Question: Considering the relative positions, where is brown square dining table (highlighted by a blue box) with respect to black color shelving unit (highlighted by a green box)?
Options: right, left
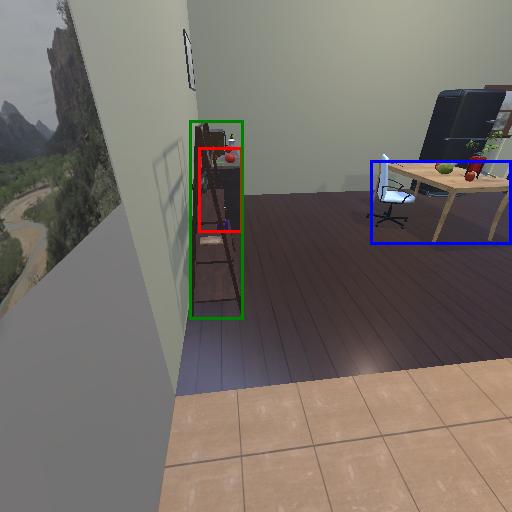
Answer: right